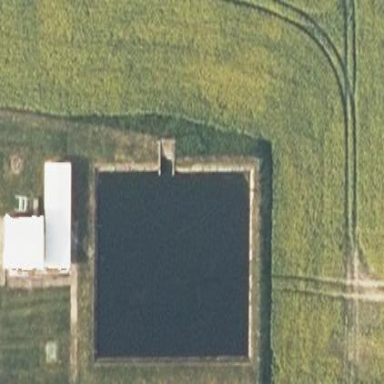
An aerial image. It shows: Pond surrounded by natural water.